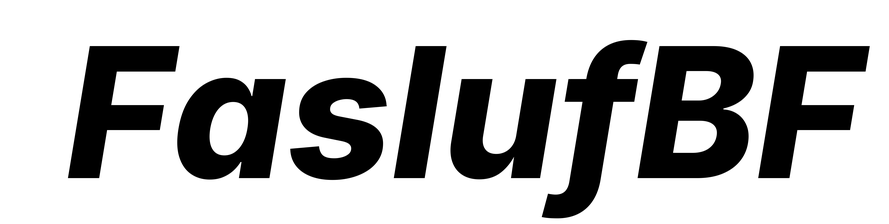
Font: Inter-Italic_ExtraBold_Italic